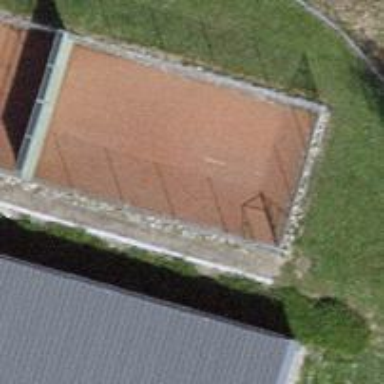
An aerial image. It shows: Tennis court on the leisure land pitch.